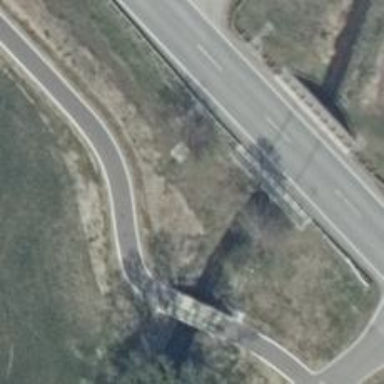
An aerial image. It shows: Path on asphalt surface with bridge.